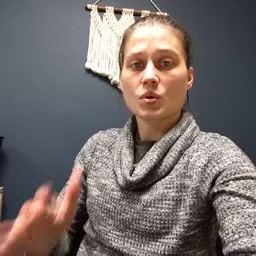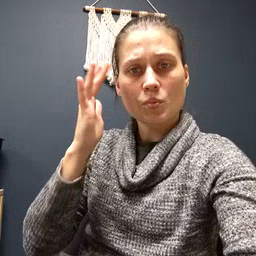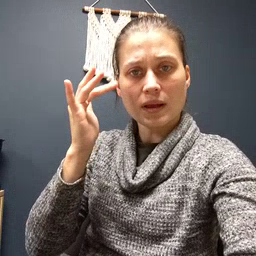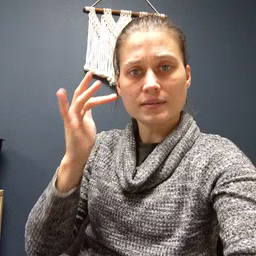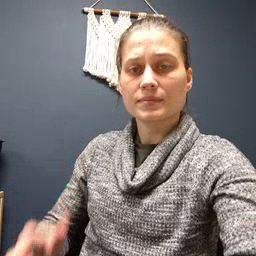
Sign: why